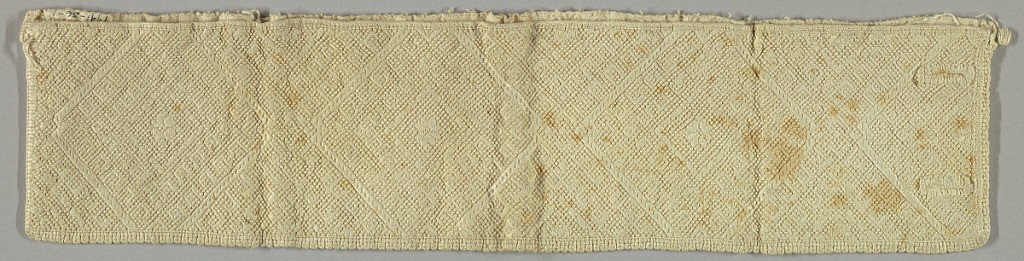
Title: Band
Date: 19th century
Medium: cotton or linen Technique: knot and satin stitch embroidery
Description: Standing collar (cut from man's shirt) embroidered in knot and satin stithches in deisgn of small four-petalled flowers set within large diamond shapes; buttonholed on three sides; two worked buttonholes.